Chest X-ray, AP view. Patient: 52 years old, sex M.
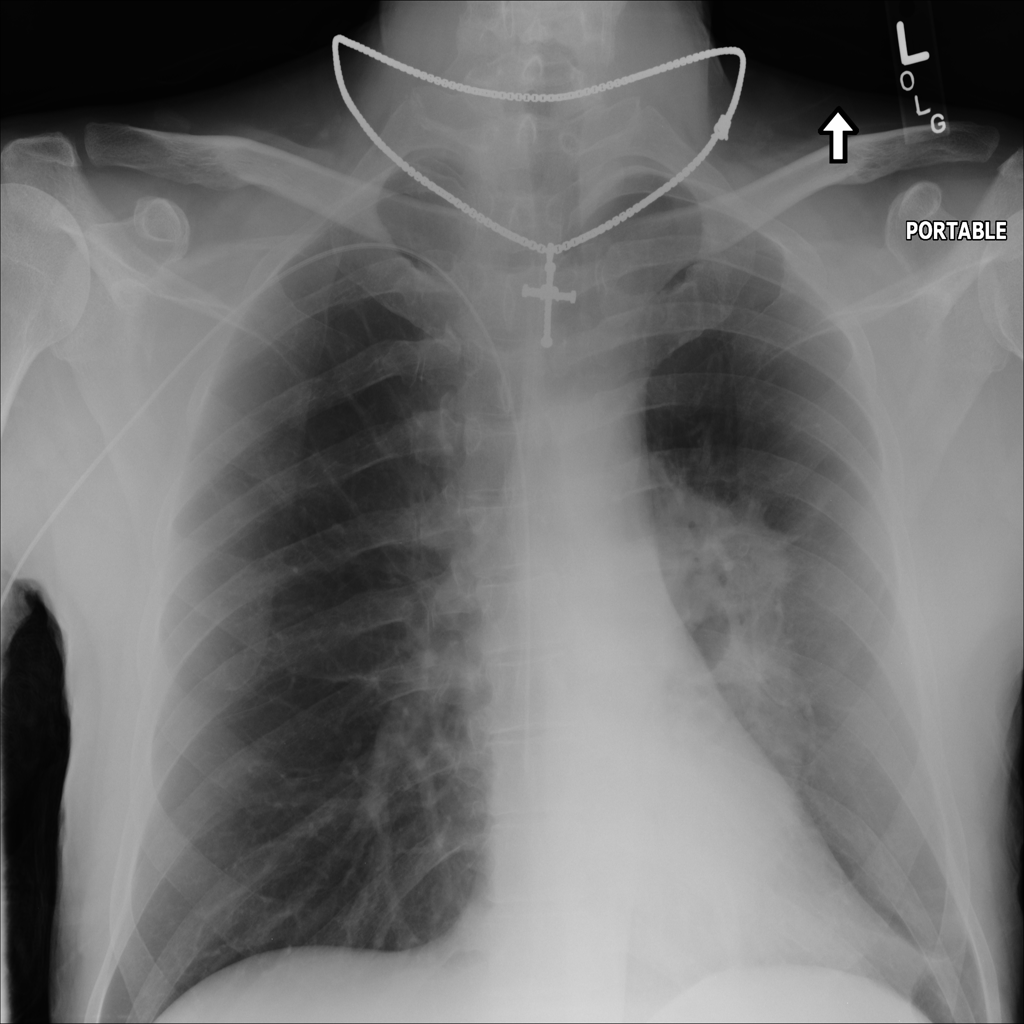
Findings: No Finding